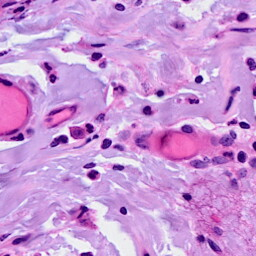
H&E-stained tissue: Breast